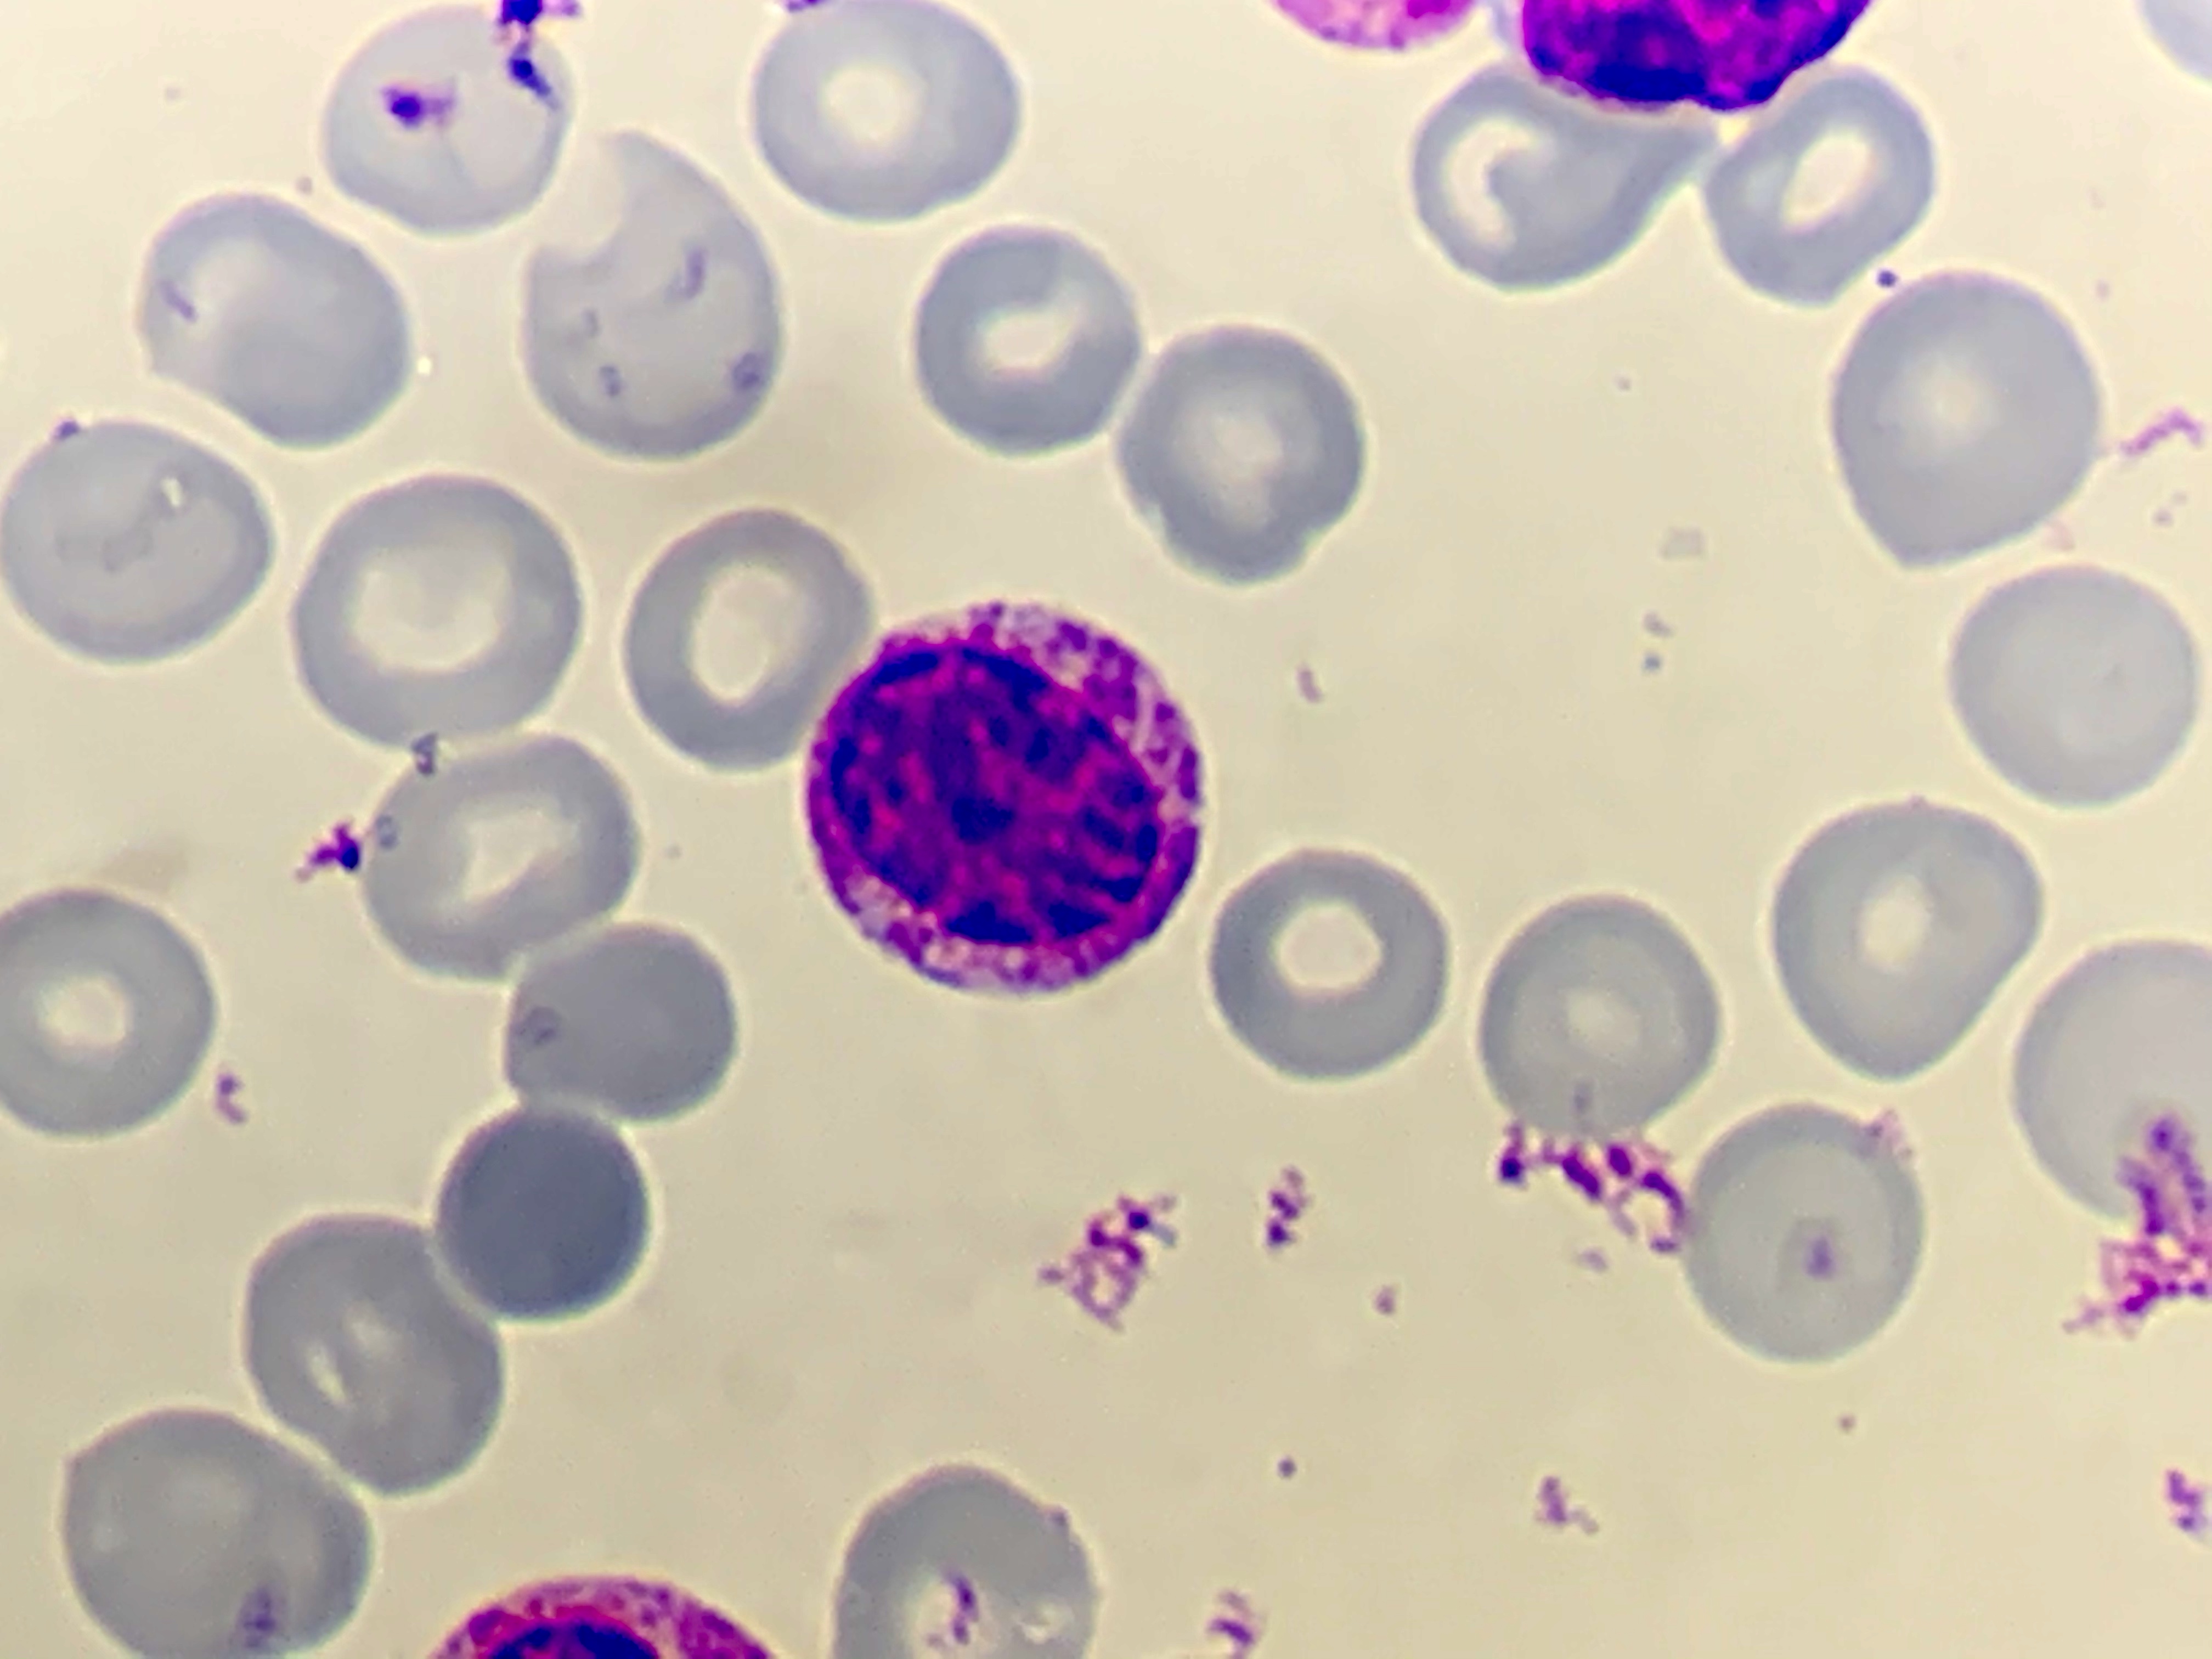
Cell type: MYELOCYTE